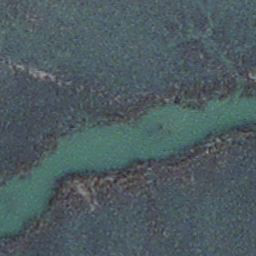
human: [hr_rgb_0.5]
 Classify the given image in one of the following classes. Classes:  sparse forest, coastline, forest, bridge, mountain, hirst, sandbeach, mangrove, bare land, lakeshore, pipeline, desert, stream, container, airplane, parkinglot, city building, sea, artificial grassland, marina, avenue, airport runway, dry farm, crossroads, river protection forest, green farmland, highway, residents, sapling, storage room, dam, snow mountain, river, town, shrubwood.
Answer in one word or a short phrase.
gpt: stream